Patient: sex F, age 52
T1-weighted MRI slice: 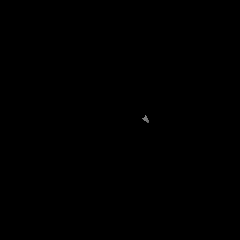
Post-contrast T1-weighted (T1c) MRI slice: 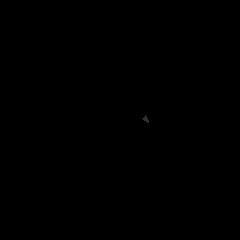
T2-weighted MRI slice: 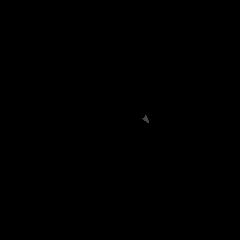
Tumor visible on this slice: no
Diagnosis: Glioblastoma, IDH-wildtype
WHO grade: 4